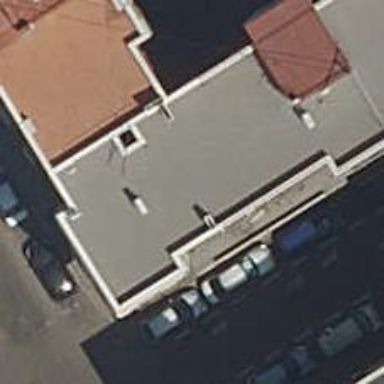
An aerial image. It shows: Hardware shop.